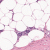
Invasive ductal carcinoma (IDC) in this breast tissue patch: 0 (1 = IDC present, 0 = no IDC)